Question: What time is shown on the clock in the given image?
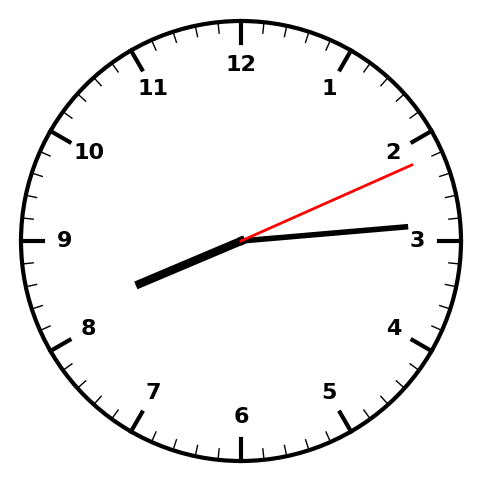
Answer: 08:14:11